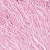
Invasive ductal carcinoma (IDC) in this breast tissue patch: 0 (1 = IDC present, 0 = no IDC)